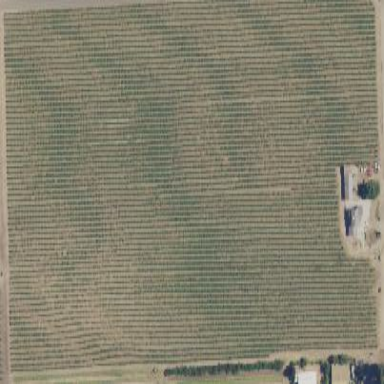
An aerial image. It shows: Vineyard where grapes are grown.